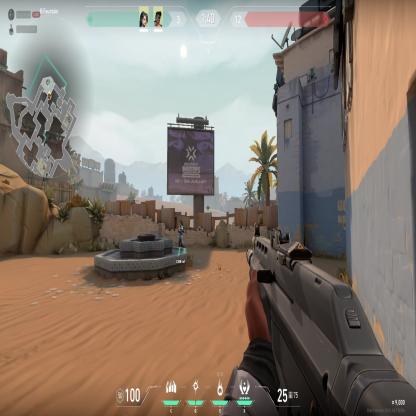
Label: teammate